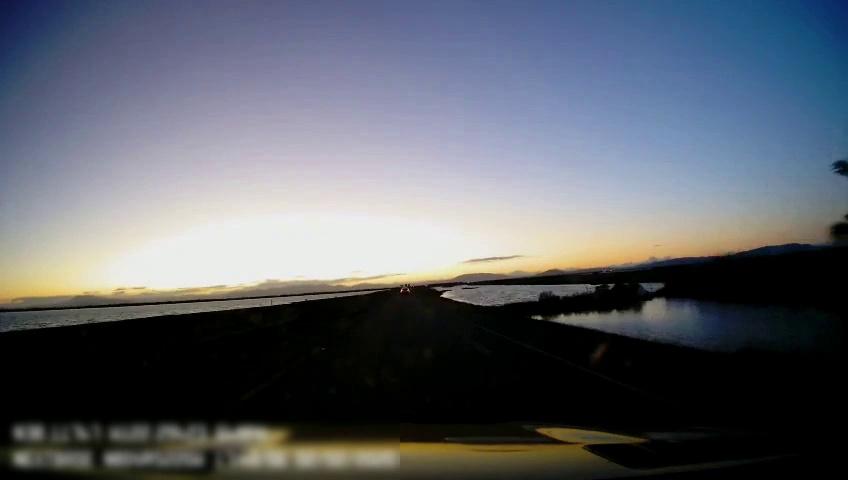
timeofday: Dusk/Dawn/Twilight
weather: Sunny
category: Drivable Space
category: Vehicles | Car
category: Lanes | Current Lane
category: Lanes | Current Lane